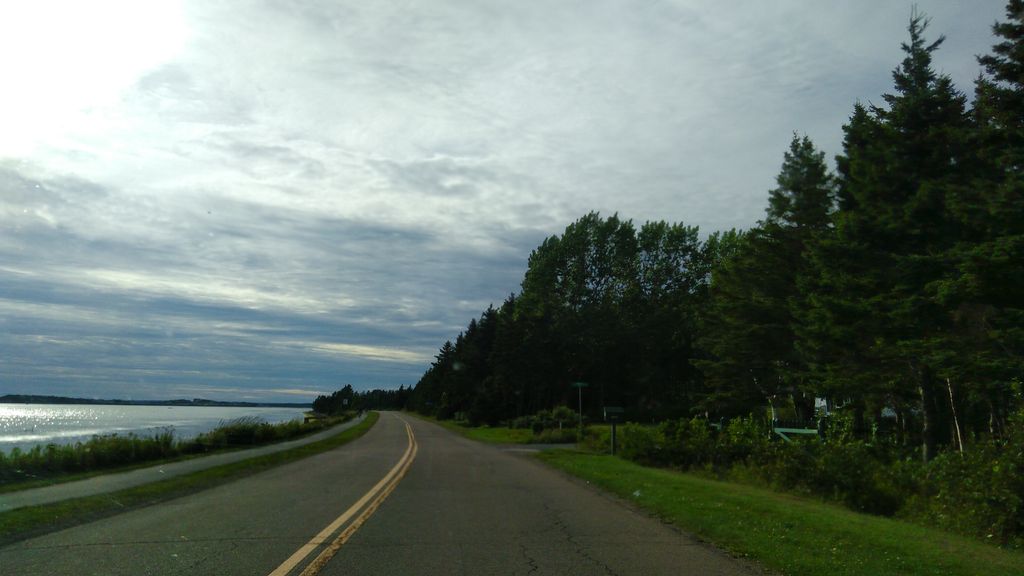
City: charlottetown